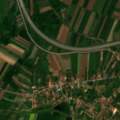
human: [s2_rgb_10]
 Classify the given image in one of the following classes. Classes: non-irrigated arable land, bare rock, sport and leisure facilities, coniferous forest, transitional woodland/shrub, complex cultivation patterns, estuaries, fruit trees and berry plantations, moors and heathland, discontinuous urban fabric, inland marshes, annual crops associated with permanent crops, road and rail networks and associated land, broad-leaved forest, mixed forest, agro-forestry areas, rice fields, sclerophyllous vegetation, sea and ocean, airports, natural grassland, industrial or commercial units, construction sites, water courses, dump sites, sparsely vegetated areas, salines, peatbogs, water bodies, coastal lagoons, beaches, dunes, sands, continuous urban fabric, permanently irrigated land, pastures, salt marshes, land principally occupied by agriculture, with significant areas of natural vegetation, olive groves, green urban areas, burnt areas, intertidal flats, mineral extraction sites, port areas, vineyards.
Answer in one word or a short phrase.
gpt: discontinuous urban fabric, non-irrigated arable land, fruit trees and berry plantations, land principally occupied by agriculture, with significant areas of natural vegetation, transitional woodland/shrub